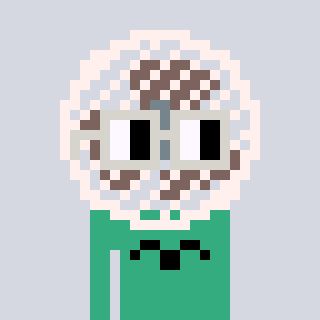
a pixel art character with square light gray glasses, a fan-shaped head and a teal-colored body on a cool background